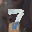
Label: 7